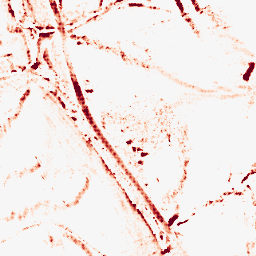
Category: morphological
Decomposition family: morphological_diamond
Decomposition parameters: operation: opening
radius: 5
Upsampling method: sinc_hamming
Upsampling parameters: scale: 4
kernel_size: 4
Upsampling scale: 4